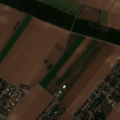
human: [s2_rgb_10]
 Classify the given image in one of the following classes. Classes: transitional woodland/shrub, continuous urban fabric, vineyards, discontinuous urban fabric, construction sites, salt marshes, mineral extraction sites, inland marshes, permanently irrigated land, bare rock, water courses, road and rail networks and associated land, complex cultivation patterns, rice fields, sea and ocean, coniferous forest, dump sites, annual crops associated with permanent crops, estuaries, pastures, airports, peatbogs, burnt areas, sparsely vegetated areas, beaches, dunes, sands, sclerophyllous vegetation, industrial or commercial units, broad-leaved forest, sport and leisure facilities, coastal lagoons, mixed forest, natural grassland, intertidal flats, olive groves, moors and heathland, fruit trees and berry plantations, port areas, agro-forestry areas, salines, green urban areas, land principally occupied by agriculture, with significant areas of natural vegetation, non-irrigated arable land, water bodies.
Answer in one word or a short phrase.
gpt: discontinuous urban fabric, non-irrigated arable land, mixed forest